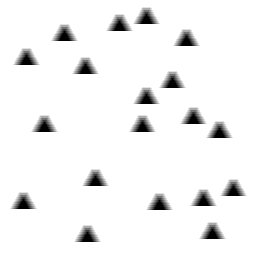
Squares: 0
Triangles: 19
Stars: 0
Total shapes: 19